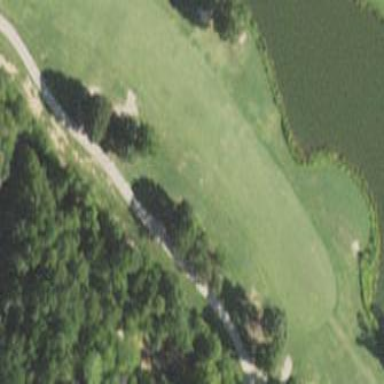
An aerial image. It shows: Grassy area designated as golf fairway.